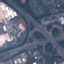
Label: Highway